Question: I'm currently looking to make a Facebook JavaScript App. As such I'm literally just copy pasting out of the docs into my page and I keep getting the following errors in the console:
'''
Uncaught SecurityError: Blocked a frame with origin "http://static.ak.facebook.com" from accessing a frame with origin "http://localhost:8080". Protocols, domains, and ports must match. VM2813:1
Uncaught SecurityError: Blocked a frame with origin "https://s-static.ak.facebook.com" from accessing a frame with origin "http://localhost:8080". The frame requesting access has a protocol of "https", the frame being accessed has a protocol of "http". Protocols must match.
VM2817:1
Uncaught SecurityError: Blocked a frame with origin "http://static.ak.facebook.com" from accessing a frame with origin "http://localhost:8080". Protocols, domains, and ports must match.
'''
As such I then looked to add 'http://localhost:8080' to my Facebook app page and yet I'm still getting the same error.
Here is the code I'm using:
'''
<body>
<div id="fb-root"></div>
<script>
window.fbAsyncInit = function() {
FB.init({
appId : '644205045632878',
status : true,
xfbml : true
});
};
(function(d, s, id){
var js, fjs = d.getElementsByTagName(s)[0];
if (d.getElementById(id)) {return;}
js = d.createElement(s); js.id = id;
js.src = "//connect.facebook.net/en_US/all.js";
fjs.parentNode.insertBefore(js, fjs);
}(document, 'script', 'facebook-jssdk'));
</script>
</body>
'''
Please can someone explain what is wrong here. This is my first time doing this...
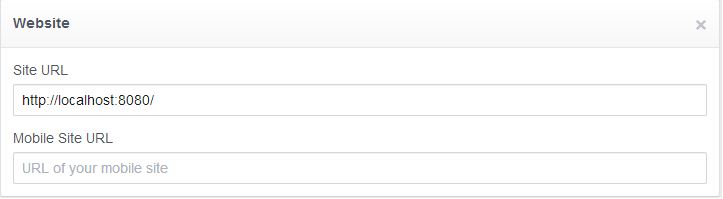
Answer: If you are testing with when you see these error messages, try disabling Ripple (from settings, not just for the particular page). Evidently even when Ripple isn't enabled for a particular page, it intercepts the response and gets in the way.
I observed this with Chrome version 34.0.1847.131 on Windows 7 Pro 64-bit with the Ripple Emulator (Beta) 0.9.15 extension installed and enabled.